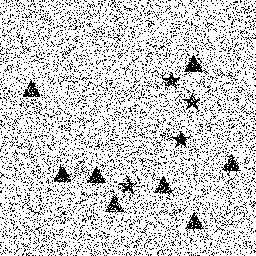
Squares: 0
Triangles: 8
Stars: 4
Total shapes: 12